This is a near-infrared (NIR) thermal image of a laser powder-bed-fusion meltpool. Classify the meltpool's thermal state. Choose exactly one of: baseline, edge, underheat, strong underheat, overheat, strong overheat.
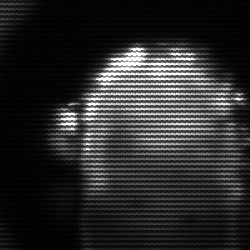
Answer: baseline